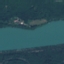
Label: River